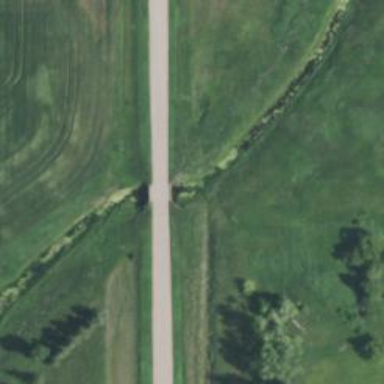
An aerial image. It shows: Culvert tunnel.